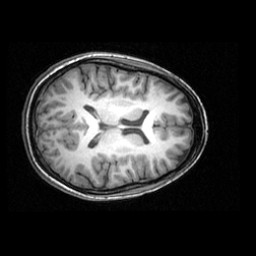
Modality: T1w
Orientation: axial
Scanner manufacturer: ge
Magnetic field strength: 3 T
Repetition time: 0.00904 s
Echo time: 0.00184 s